Aerial crown-view tile of a tropical tree (Barro Colorado Island, Panama), acquired 20241112:
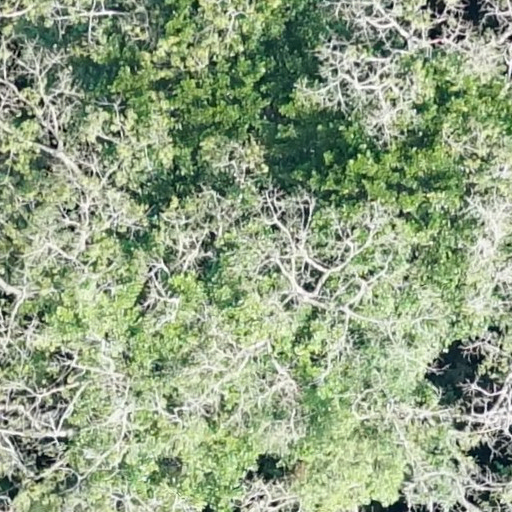
Species: Ceiba pentandra
GBIF accepted scientific name: Ceiba pentandra
Crown area: 1192.114 m²